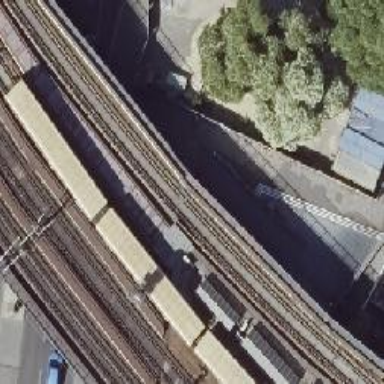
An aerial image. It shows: Viaduct bridge carrying electrified light rail line with ballastless tracks.